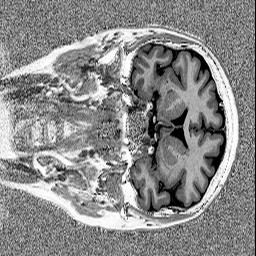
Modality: MP2RAGE
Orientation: coronal
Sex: female